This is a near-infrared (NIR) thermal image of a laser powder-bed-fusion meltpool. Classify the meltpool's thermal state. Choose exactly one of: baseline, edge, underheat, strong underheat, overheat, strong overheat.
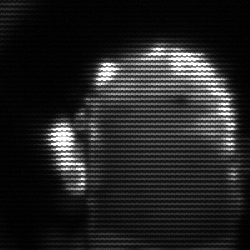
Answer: baseline